Interaction volume radius: 5 \u00c5
Interaction volume height: 30 \u00c5
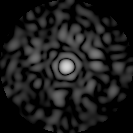
Disorder parameter: 0.8395